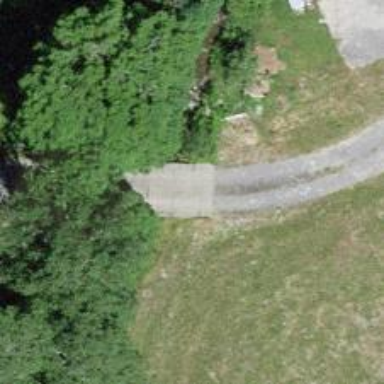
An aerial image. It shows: Service road that crosses over bridge.